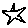
Label: star